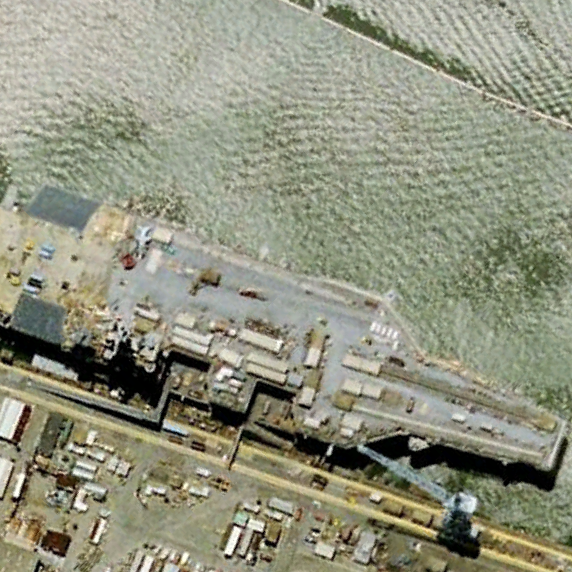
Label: aircraft_carrier